Question: If user don't checked, I want to show asp:ModalPopupExtender and get numeric value from this form.
I'm using asp.net wizard control. I don't know "finish" button id. Can somebody help me?

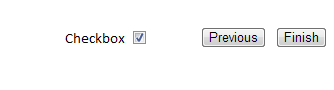
Answer: You should set the target of the 'ModalPopupExtender' as a dummy control, i.e., a hidden 'Button', 'LinkButton',... that never is going to be clicked by the user.
The 'Wizard' control have a method called 'FinishButtonClick'. Here is where you have to check the state of the 'CheckBox' and show or not the popup calling to the method 'Show()' of the 'ModalPopupExtender'. You also can call to the 'Click()' method of the hidden control or do it with JavaScript usign the 'BehaviourID' of the 'ModalPopupExtender'. Your choice.
Cheers!